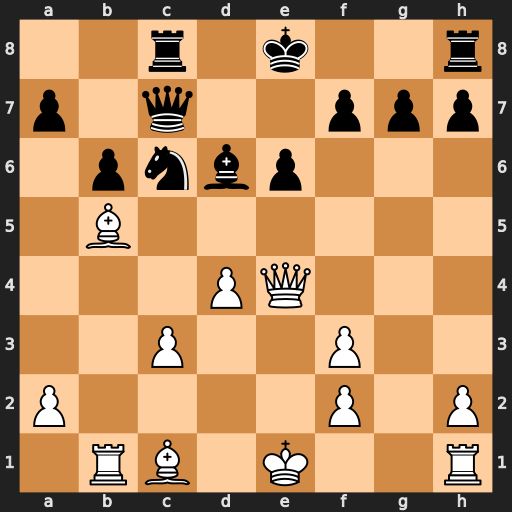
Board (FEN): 2r1k2r/p1q2ppp/1pnbp3/1B6/3PQ3/2P2P2/P4P1P/1RB1K2R
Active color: w
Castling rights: Kk
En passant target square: -
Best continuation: d5 O-O dxc6